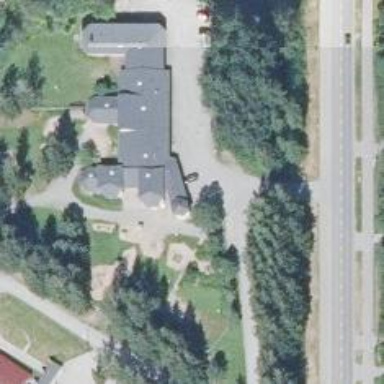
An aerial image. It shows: Kindergarten.